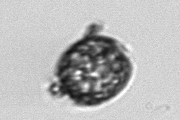
Label: Thalassiosira